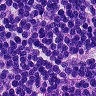
Metastatic tissue present: no